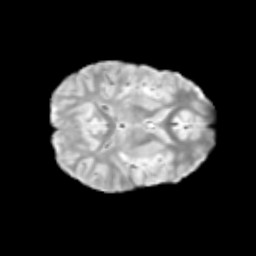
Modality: T2w
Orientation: axial
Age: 11
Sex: male
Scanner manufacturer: siemens
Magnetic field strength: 3 T
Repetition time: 3.8 s
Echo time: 0.07 s